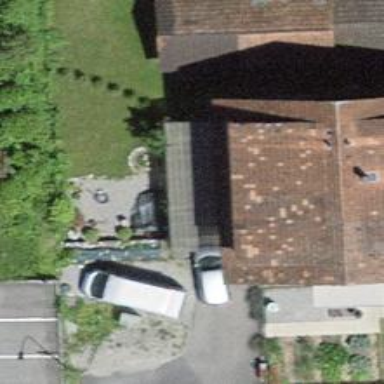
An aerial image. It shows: Gabled roof on residential building.